Question: I use this code (based on Apple's audioRouch sample):
'''
void FFTHelper::ComputeFFT(Float32* inAudioData, Float32* outFFTData)
{
if (inAudioData == NULL || outFFTData == NULL) return;
// Generate a split complex vector from the real data
vDSP_ctoz((COMPLEX *)inAudioData, 2, &mDspSplitComplex, 1, mFFTLength);
// Take the fft and scale appropriately
vDSP_fft_zrip(mSpectrumAnalysis, &mDspSplitComplex, 1, mLog2N, kFFTDirection_Forward);
vDSP_vsmul(mDspSplitComplex.realp, 1, &mFFTNormFactor, mDspSplitComplex.realp, 1, mFFTLength);
vDSP_vsmul(mDspSplitComplex.imagp, 1, &mFFTNormFactor, mDspSplitComplex.imagp, 1, mFFTLength);
// Zero out the nyquist value
mDspSplitComplex.imagp[0] = 0.0;
// Complex vector magnitudes squared; single precision.
// Calculates the squared magnitudes of complex vector A.
vDSP_zvmags(&mDspSplitComplex, 1, outFFTData, 1, mFFTLength);
}
'''
(shifted up by 1 unit):
'''
Float32 waveFreq = 1.0;
int samplesCount = 1024;
Float32 samplesPerSecond = 1000; //sample rate
Float32 dt = 1 / samplesPerSecond;
Float32 sd = M_PI * 2.0 * waveFreq;
FFTHelper *mFFTHelper = new FFTHelper(samplesCount);
Float32 NyquistMaxFreq = samplesPerSecond/2.0;
Float32 fftDataSize = samplesCount/2.0;
Float32 *sinusoidOriginal = (Float32 *)malloc(sizeof(Float32) * samplesCount);
Float32 *outFFTData = (Float32 *)malloc(sizeof(Float32) * fftDataSize);
// 2. Generate sin samples:
for (int i = 0; i < samplesCount; i++) {
Float32 x = dt * i;
sinusoidOriginal[i] = sin(sd * x) + 1;
[originalPlot addVector2D:GLVector2DMake(x, sinusoidOriginal[i])];
}
mFFTHelper->ComputeFFT(sinusoidOriginal, outFFTData);
for (int i = 0; i < fftDataSize; i++) {
Float32 hz = ((Float32)i / (Float32)fftDataSize) * NyquistMaxFreq;
GLfloat mag = outFFTData[i];
[fftPlot addVector2D:GLVector2DMake(hz, 0)];
[fftPlot addVector2D:GLVector2DMake(hz, mag)];
}
'''

Black lines are plotter results from FTT, positioned horizontally at their frequencies.
DC value (1st black line from the left) looks OK, correctly represents y = sin(x) + 1 vertical offset.
But why 2nd black line, which represents the only frequency present in sinus equation,
Can anyone point me to vDSP function to convert FFT results to magnitude units from input signal?
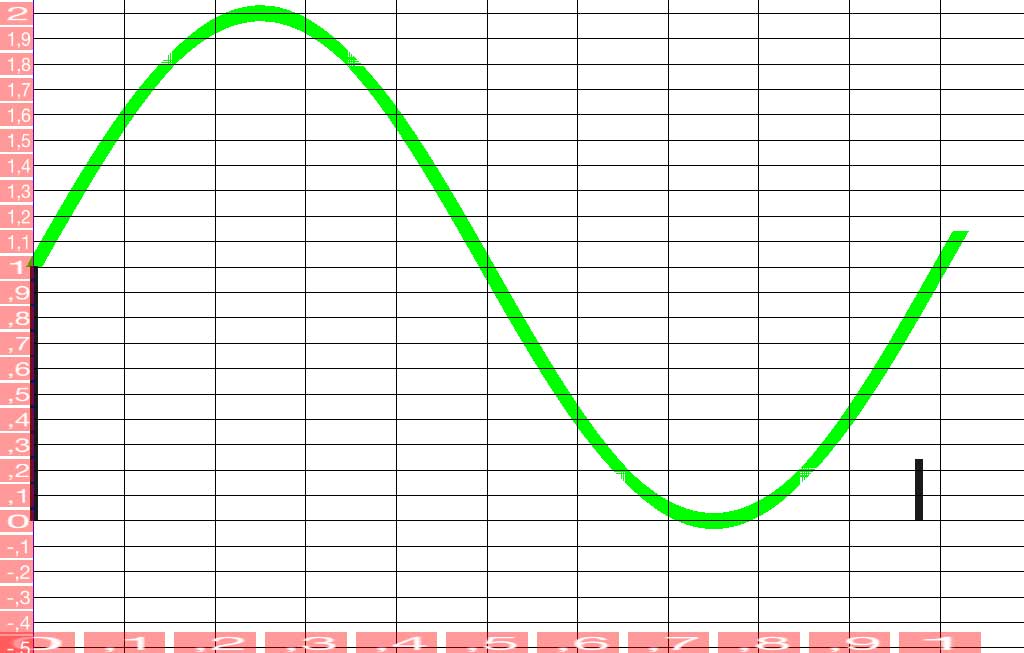
Answer: You seem to be using the code from my answer from this place: <URL>
And it's great, but:
You can not avoid these extra frequencies in your signal.
The signal you generate (sin wave) is an infinite signal.
But you can minimize the noise by taking larger input chunks and <URL>
Also - use larger input chunks. The larger input the more precise is frequency detection.
See <URL>, google: Spectral Leakage, window function.